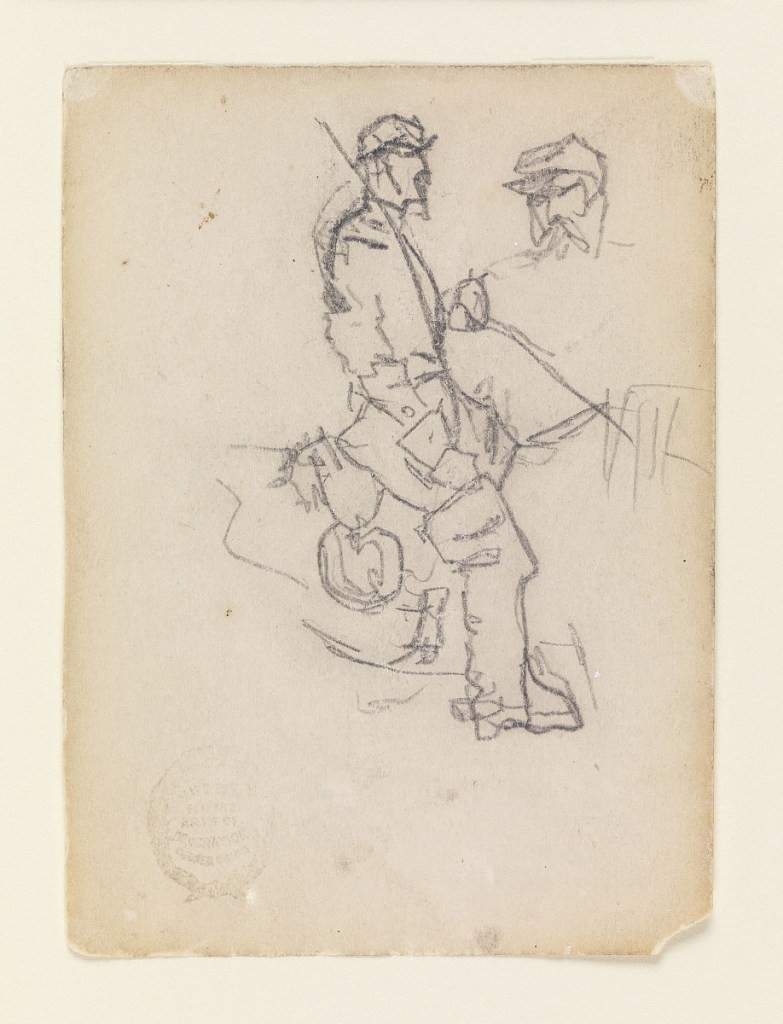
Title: Mounted Cavalry Officer
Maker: Winslow Homer, American, 1836–1910
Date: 1862
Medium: Graphite on cream wove paper
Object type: Drawing
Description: Vertical view of a mounted cavalry officer, seen from the side. Small sketch of a soldier's head at upper right.